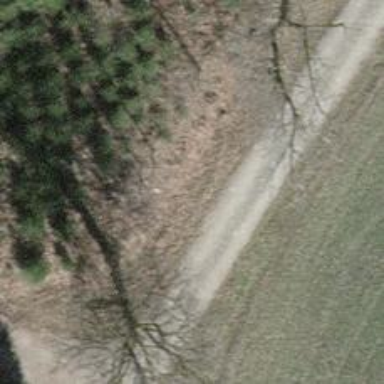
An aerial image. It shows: Ditch in the surroundings.